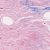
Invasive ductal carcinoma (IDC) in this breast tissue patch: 0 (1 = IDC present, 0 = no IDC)